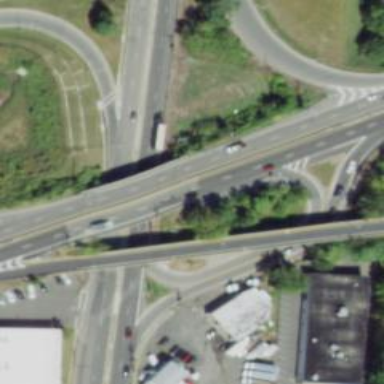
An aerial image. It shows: Bridge over trunk highway expressway.